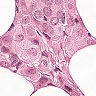
Metastatic tissue present: yes